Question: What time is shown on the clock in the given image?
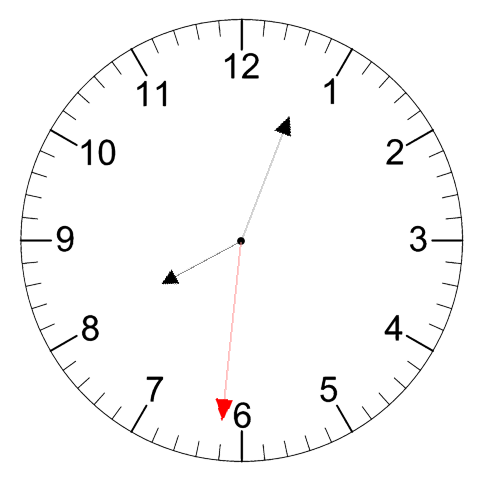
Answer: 08:03:31